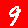
Digit: 9